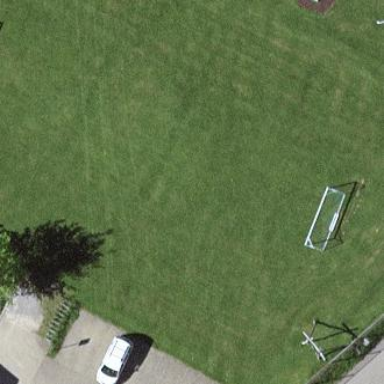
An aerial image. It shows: Soccer pitch with grass surface for leisure and sports.